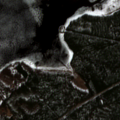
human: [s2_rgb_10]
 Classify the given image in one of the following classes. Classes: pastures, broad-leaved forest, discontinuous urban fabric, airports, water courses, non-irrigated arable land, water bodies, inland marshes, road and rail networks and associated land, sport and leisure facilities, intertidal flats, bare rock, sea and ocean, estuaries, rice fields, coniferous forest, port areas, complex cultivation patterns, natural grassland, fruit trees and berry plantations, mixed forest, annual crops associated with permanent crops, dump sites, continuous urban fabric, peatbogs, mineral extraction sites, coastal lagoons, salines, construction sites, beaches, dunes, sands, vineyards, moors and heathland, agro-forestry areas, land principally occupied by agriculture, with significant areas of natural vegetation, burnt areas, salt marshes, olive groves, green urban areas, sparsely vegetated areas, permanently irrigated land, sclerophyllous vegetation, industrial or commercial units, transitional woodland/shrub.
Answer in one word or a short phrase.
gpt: coniferous forest, mixed forest, water bodies